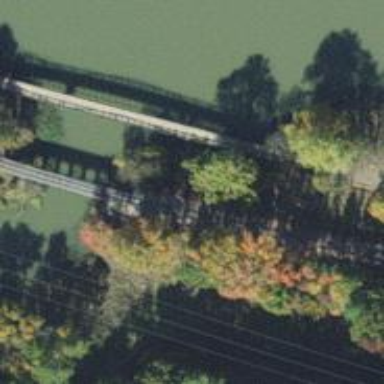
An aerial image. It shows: Bridge with supports.